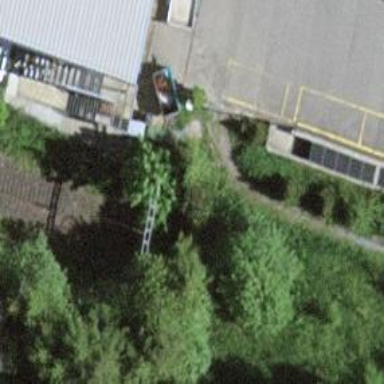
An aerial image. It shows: Railway buffer stop.